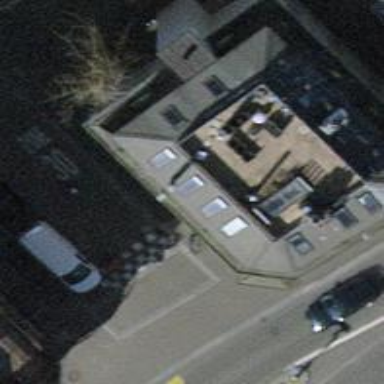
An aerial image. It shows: Restaurant.